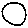
Label: circle